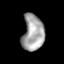
Tissue: prostate
Cell type: T cells
Senescence score: 0.3404
Nuclear area (px): 759
Mean DAPI intensity: 164.568